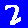
Digit: 2